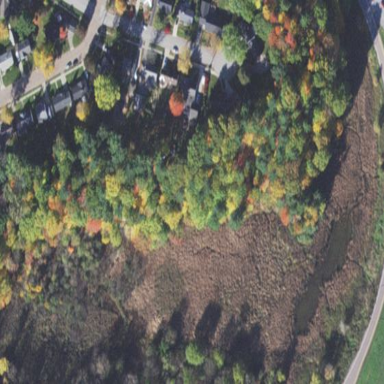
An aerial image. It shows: Marshy wetland area.